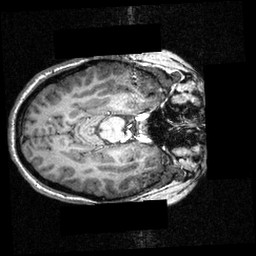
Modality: T1w
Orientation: axial
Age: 16
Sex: female
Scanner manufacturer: siemens
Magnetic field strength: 3.951 T
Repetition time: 1.5 s
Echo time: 0.00335 s